Question: I have a class that inherits from QTableWidget and I'm wondering if it's possible to change the colour of the row label for each row in the table?
I don't want to change the colour of any of the cells or column headings.
Thanks :)
P.S. I would like each row label to have a different colour. The motivation is that I can use these colours as a key/legend as each row in the table corresponds to a differently coloured line on a plot.
EDIT: Image illustrating the elements of the table I am referring to:

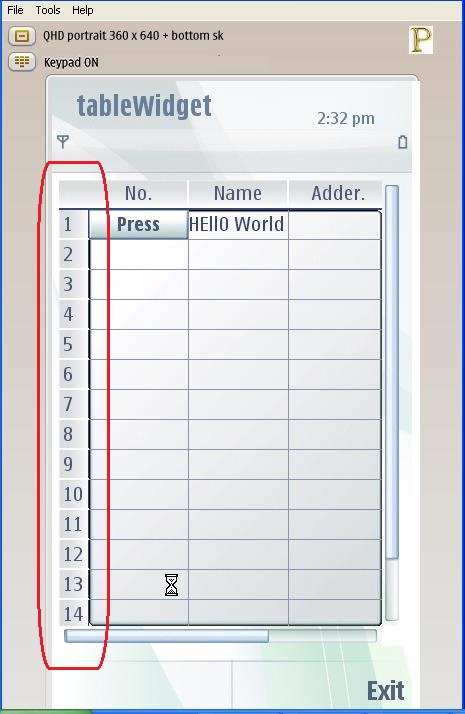
Answer: Yes it is possible but only with a slight trick. With 'setVerticalHeaderItem' of 'QTableWidget' you can set a 'QTableWidgetItem' even for header rows and there you can define a background brush for each row. However most of the times the background will be ignored because the actual 'QStyle' will override it. Setting the style of the vertical header widget to a style that doesn't change the background however does the trick.
Example:
'''
from PySide import QtGui
app = QtGui.QApplication([])
table = QtGui.QTableWidget(4, 2)
table.show()
for i in range(0, 4):
item = QtGui.QTableWidgetItem('Text')
item.setBackground(QtGui.QColor(i*50, i*30, 200-i*40))
table.setVerticalHeaderItem(i, item)
# print(QtGui.QStyleFactory.keys())
table.verticalHeader().setStyle(QtGui.QStyleFactory.create('CleanLooks'))
app.exec_()
'''